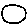
Label: circle